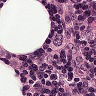
Metastatic tissue present: yes